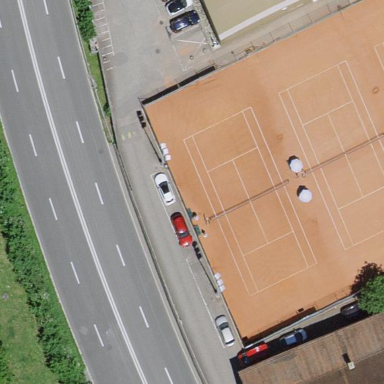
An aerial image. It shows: Tennis court on pitch designated for leisure land.